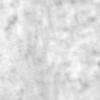
Label: no_change